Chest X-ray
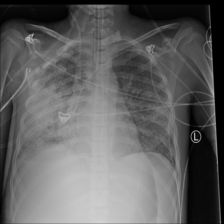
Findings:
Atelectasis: negative
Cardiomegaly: negative
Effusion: negative
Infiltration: negative
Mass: negative
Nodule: negative
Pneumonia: negative
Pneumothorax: negative
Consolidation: positive
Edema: negative
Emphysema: negative
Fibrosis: negative
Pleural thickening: negative
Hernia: negative